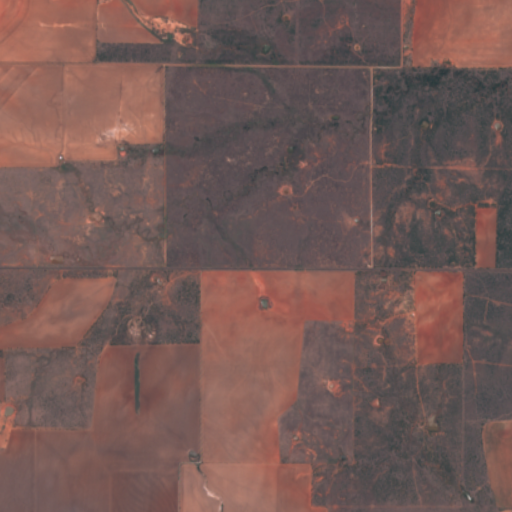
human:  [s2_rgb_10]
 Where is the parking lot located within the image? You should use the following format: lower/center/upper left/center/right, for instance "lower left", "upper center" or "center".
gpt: There is no parking lot in the image.